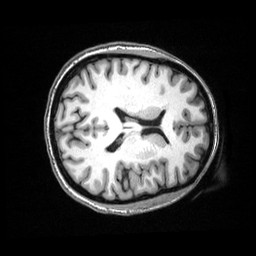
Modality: T1w
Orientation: axial
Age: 41
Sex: female
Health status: ill
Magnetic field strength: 3 T
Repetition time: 2.53 s
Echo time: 0.00331 s